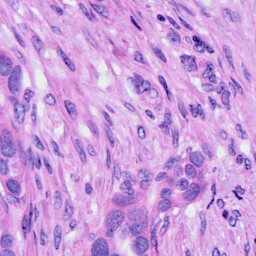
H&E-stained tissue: Ovarian